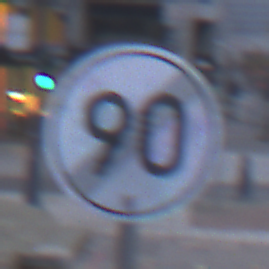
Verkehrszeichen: EndeGeschwindigkeit90
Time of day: SunriseSunset
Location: Outdoor (Urban)
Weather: PartlyCloudy
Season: NotSpecified
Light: Natural